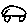
Label: car